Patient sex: F
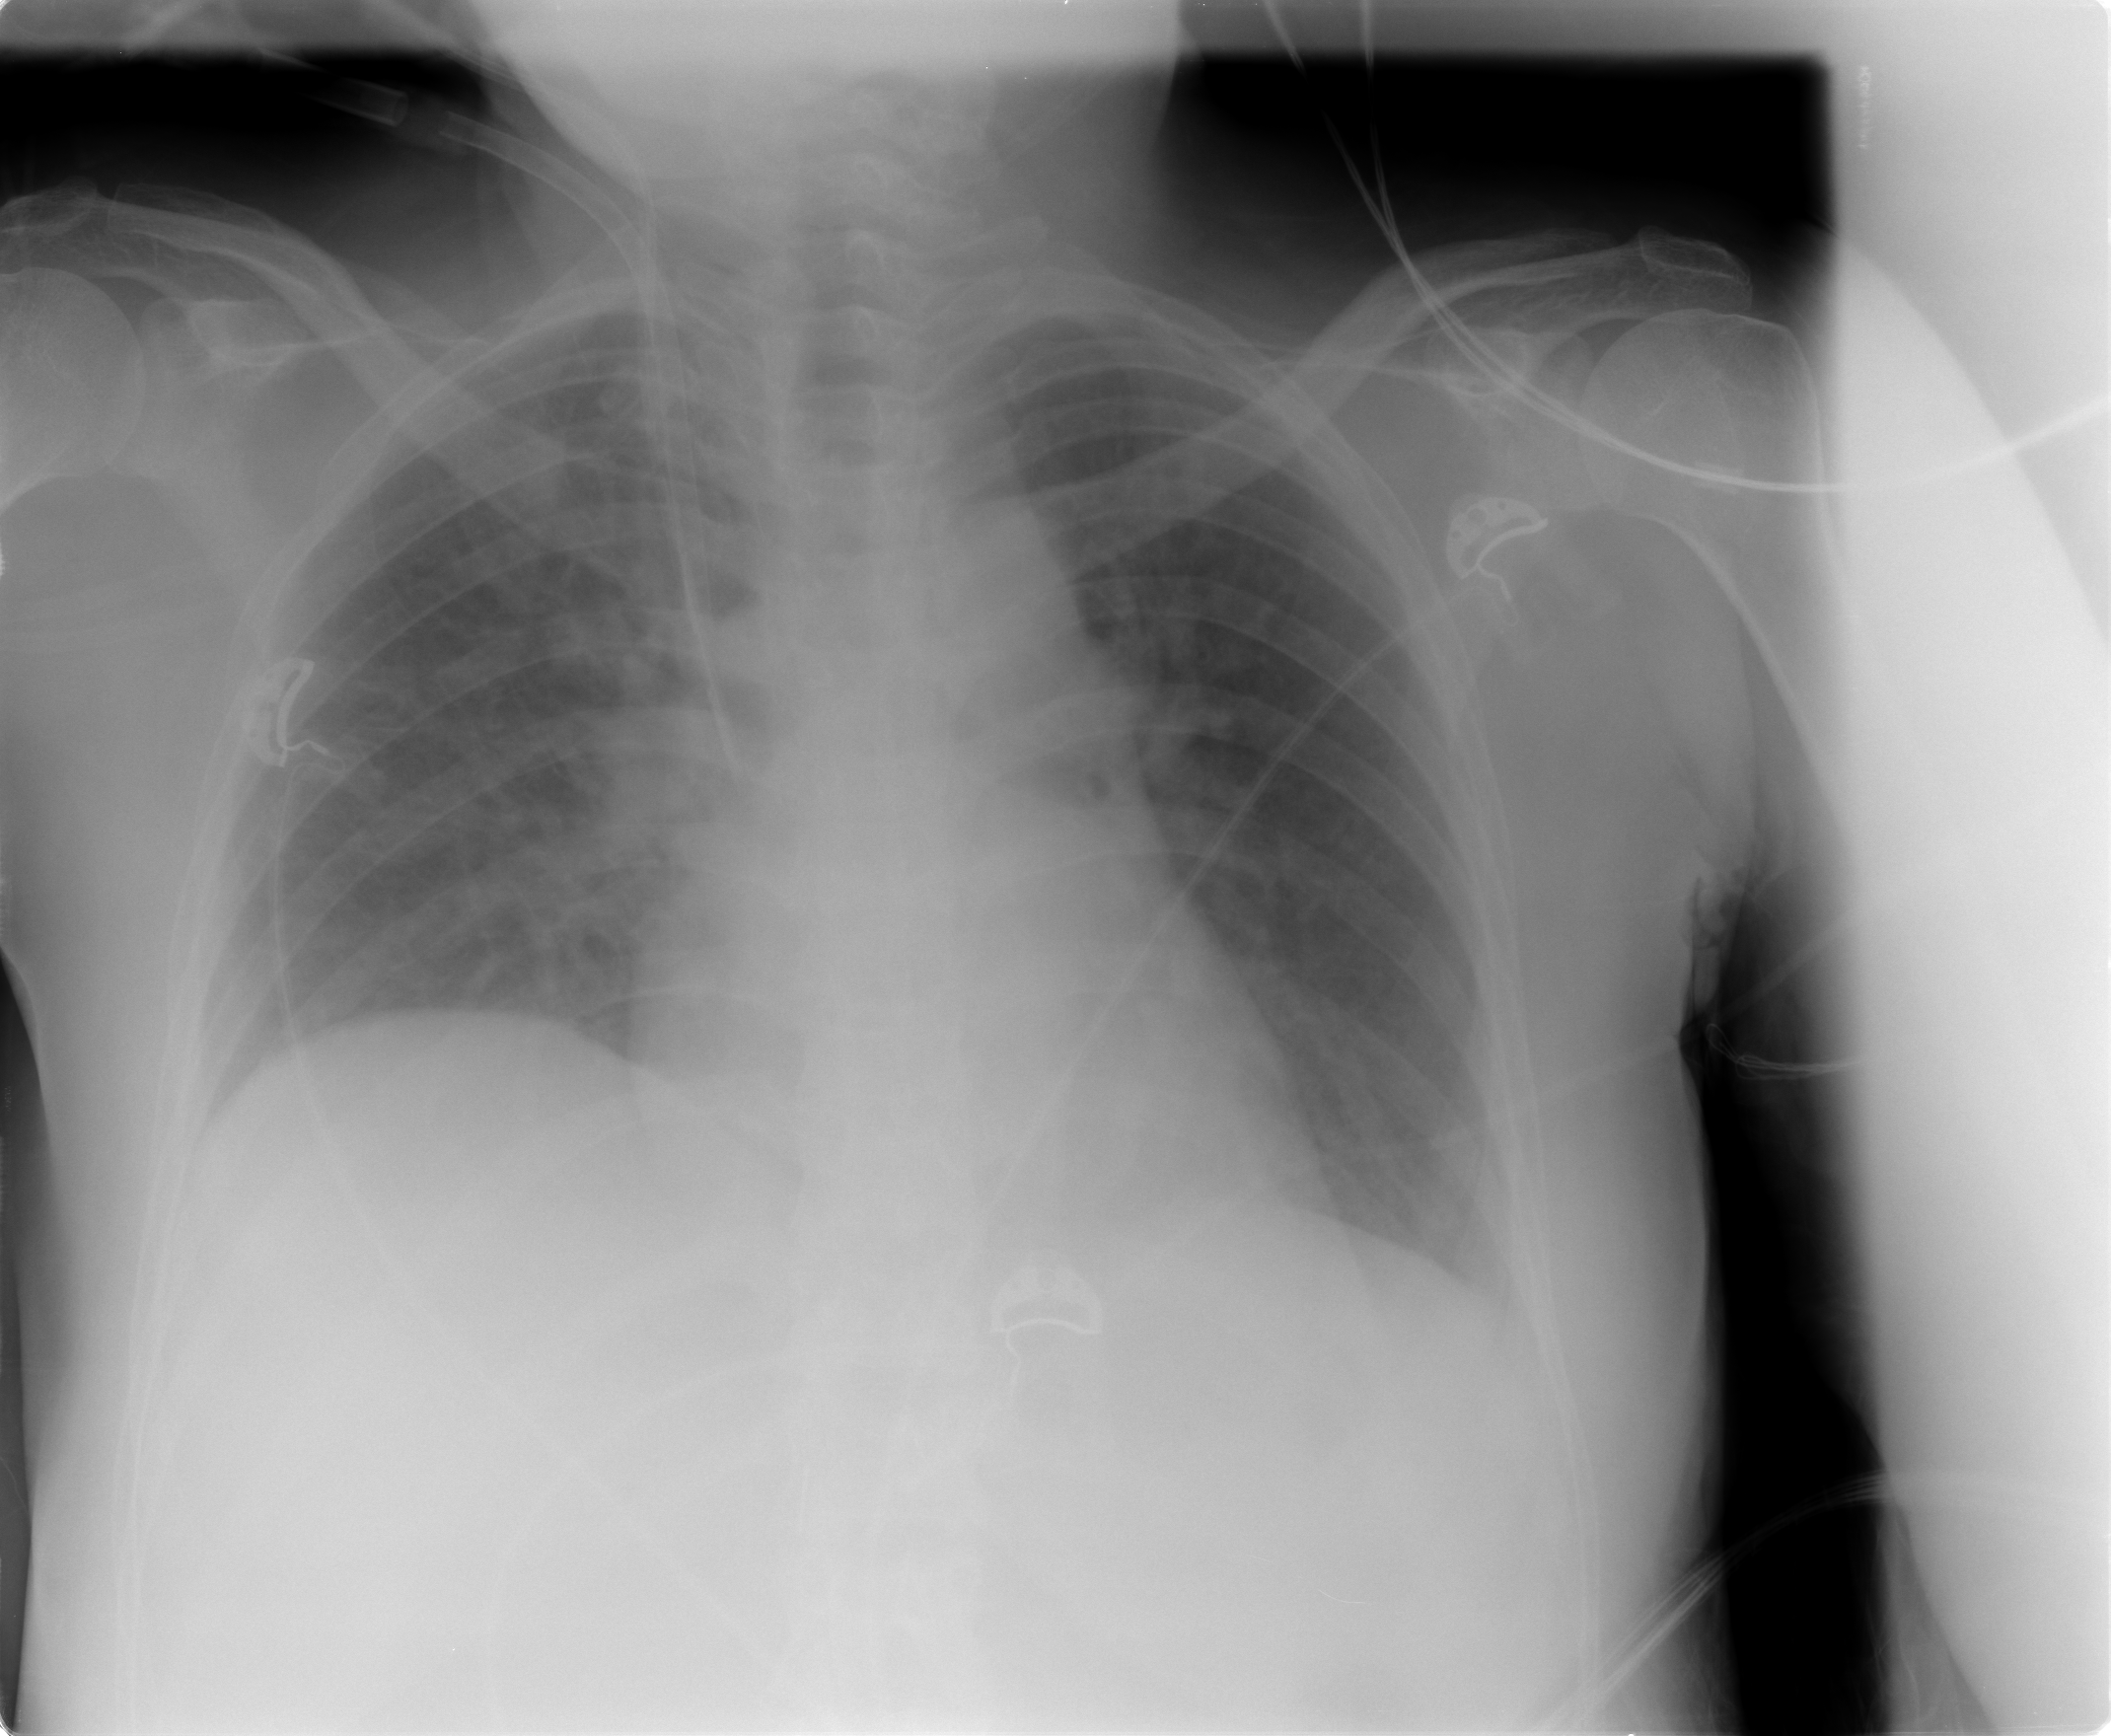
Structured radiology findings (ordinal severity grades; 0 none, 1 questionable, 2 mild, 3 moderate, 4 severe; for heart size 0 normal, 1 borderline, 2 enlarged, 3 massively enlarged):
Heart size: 0
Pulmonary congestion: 2
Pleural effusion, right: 0
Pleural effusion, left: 0
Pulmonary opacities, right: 2
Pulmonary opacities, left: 0
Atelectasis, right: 0
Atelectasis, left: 0